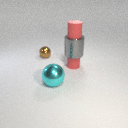
small red rubber cylinder to the right of large cyan metal sphere